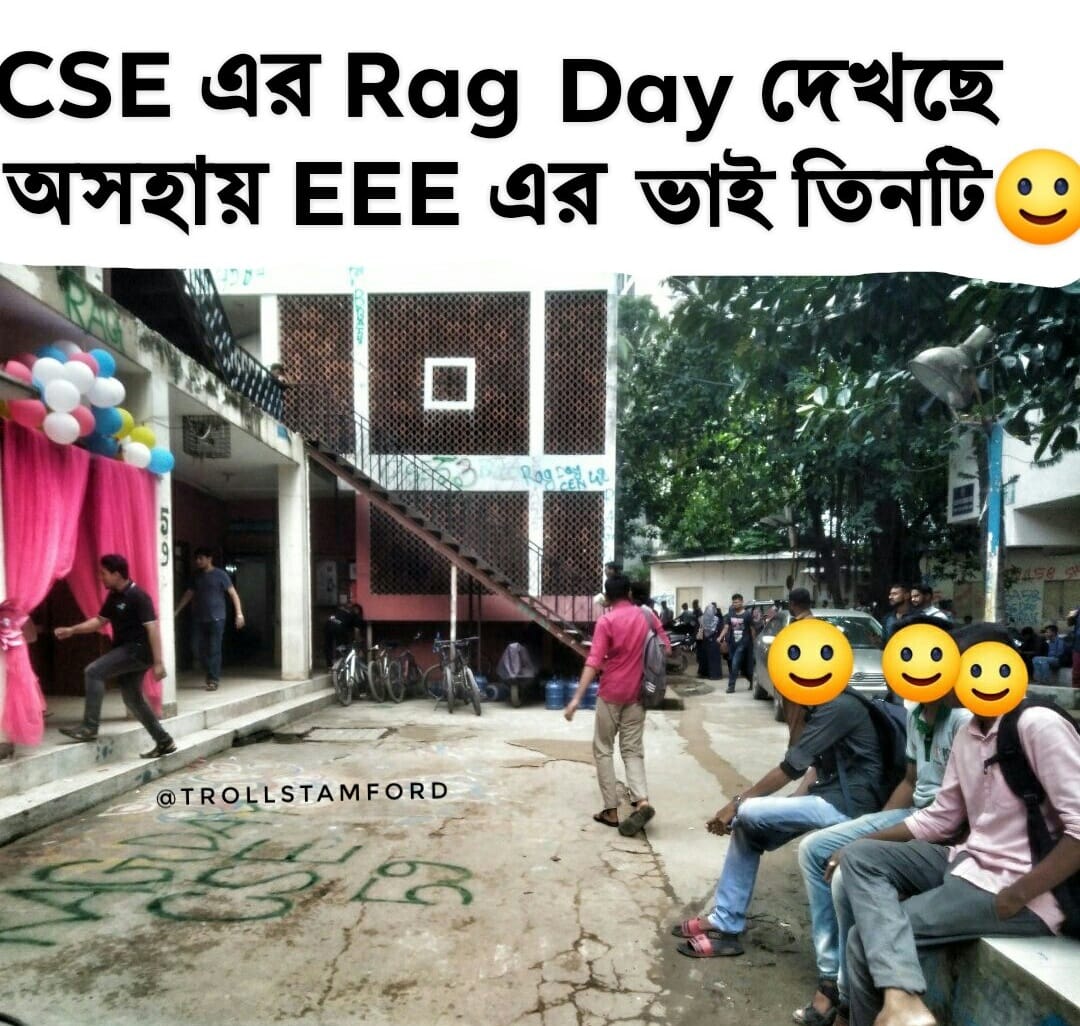
Caption: CSE এর Rag Day দেখছে  অসহায় EEE এর ভাই তিনটি
Label: non-hate